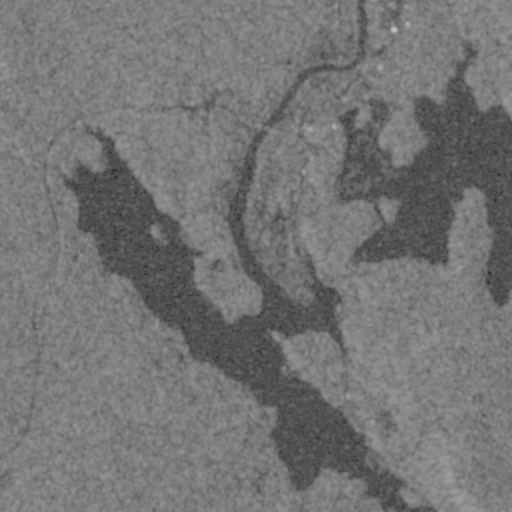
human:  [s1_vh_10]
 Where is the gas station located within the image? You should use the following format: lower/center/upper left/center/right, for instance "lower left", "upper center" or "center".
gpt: The gas station is located in the upper center of the image.
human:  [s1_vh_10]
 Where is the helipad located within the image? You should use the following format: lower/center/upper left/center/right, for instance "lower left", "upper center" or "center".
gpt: The helipad is located in the upper center of the image.
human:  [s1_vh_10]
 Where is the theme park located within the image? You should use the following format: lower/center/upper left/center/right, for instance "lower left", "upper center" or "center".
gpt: The theme park is located in the upper center of the image.
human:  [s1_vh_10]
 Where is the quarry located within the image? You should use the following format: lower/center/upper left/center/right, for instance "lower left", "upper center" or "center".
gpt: There is no quarry in the image.

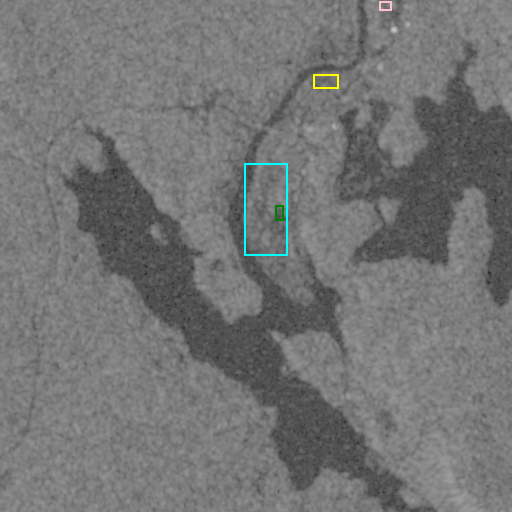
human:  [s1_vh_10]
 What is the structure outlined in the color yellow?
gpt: The structure outlined in yellow is a park.
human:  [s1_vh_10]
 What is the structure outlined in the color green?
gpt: The structure outlined in green is a parking lot.
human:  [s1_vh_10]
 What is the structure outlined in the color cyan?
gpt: The structure outlined in cyan is a theme park.
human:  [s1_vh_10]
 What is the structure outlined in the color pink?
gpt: The structure outlined in pink is a building.
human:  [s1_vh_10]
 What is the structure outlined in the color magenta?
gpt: There is no magenta outline.